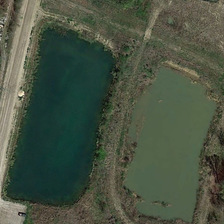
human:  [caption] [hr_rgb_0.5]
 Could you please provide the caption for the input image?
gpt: some green trees are around two rectangular ponds .

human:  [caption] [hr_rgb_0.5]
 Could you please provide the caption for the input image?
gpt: there are two ponds in this area while the water of the left one is blue and that of the other one is grey .

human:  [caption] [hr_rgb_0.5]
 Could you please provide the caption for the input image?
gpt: there are two ponds in this area while the water of the left one is blue and that of the other one is grey .

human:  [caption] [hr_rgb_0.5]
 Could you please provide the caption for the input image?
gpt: some green trees are around two rectangular ponds .

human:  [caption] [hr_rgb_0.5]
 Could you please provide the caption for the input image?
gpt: some green trees are around two rectangular ponds .